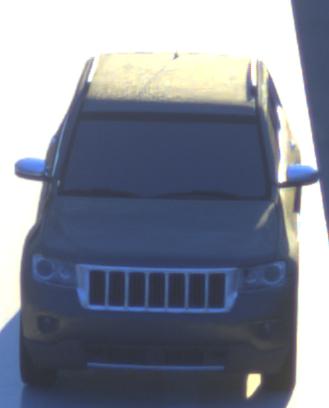
Make: Jeep
Model: Grand Cherokee
Detailed model: WK2
Model produced from: 2010
Model produced until: 2021
Doors: 5
Color: gray
Road condition: wet road
Daytime: sunrise or sunset
Contrast: medium contrast